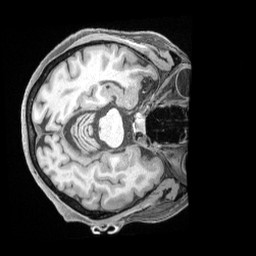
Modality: T1w
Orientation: axial
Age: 69
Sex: female
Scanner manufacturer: siemens
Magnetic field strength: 3 T
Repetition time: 2.5 s
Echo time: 0.00222 s